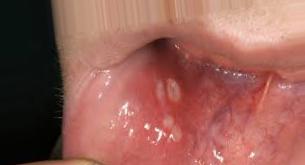
Condition: Mouth Ulcer